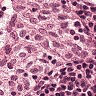
Metastatic tissue present: no